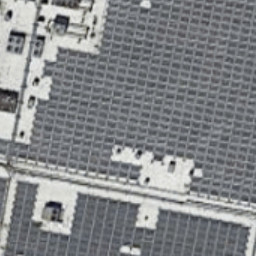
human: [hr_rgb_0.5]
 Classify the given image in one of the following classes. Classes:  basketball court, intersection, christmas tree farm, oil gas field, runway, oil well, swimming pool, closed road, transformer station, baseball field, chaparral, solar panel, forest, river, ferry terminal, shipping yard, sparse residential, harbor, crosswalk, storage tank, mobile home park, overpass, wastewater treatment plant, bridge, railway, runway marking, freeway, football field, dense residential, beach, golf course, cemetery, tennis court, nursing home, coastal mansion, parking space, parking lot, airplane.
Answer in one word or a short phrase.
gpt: solar panel